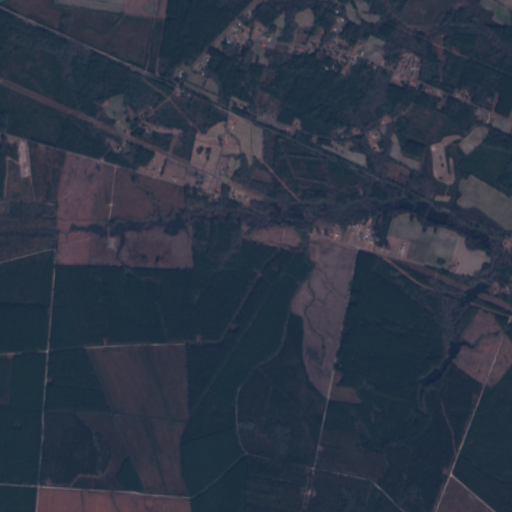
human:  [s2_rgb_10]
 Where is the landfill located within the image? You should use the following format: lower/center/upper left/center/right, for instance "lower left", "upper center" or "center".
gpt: There is no landfill in the image.